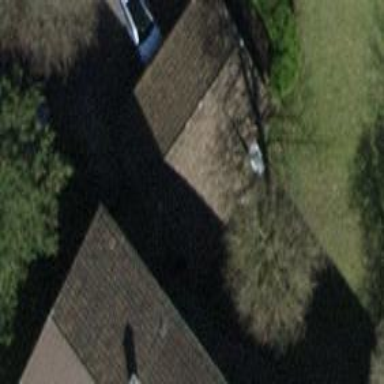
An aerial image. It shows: Group of garages.